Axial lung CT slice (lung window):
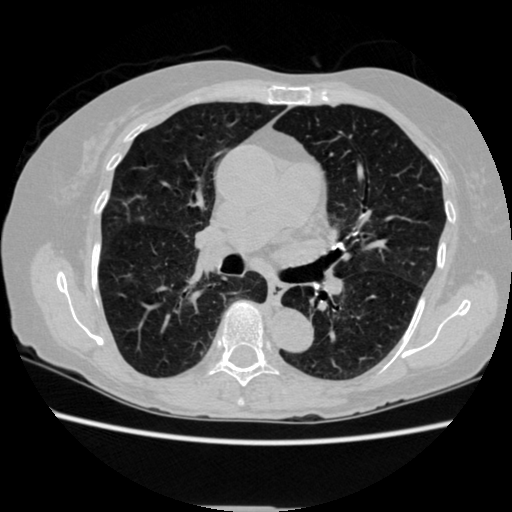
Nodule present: no